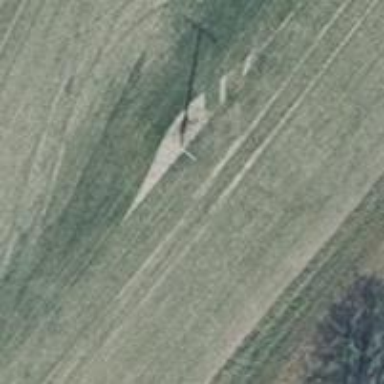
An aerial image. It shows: Power pole.